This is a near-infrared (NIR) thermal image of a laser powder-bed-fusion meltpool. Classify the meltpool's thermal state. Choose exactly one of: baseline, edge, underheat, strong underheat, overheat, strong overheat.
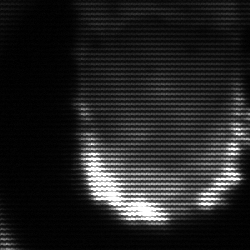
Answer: baseline